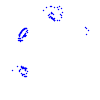
Particle: proton